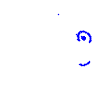
Particle: pion